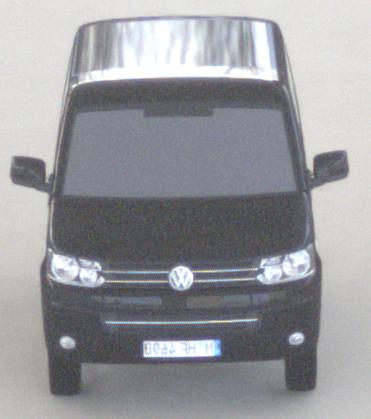
Make: VW Commercial Vehicles (Nutzfahrzeuge)
Model: T5 Multivan 2.0
Detailed model: T5 Multivan
Model produced from: 2009/09
Model produced until: 2013/06
Doors: 4
Color: black
Road condition: dry road
Daytime: morning or afternoon
Contrast: low contrast